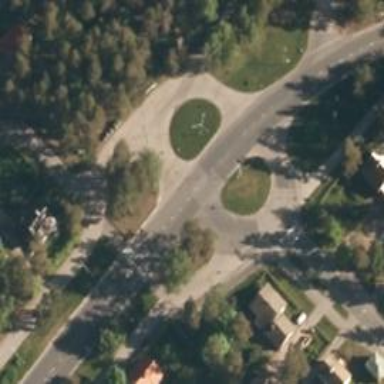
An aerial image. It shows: Asphalt road classified as tertiary.